Question: I would like to use the new UICollectionView, but I'm not sure if it is possible to build the following:

As you can see, there are two different cell types. One is portrait, one is landscape. When I use the flow layout, it always creates rows of cells which are as high as the tallest cell. Not this kind of "fluid" layout I need.
Is it possible at all to achieve this kind of layout with a UICollectionView?
Has anyone done something like this before? Are there any samples? I already checked out many tutorials and the Class References ...
Thanks!
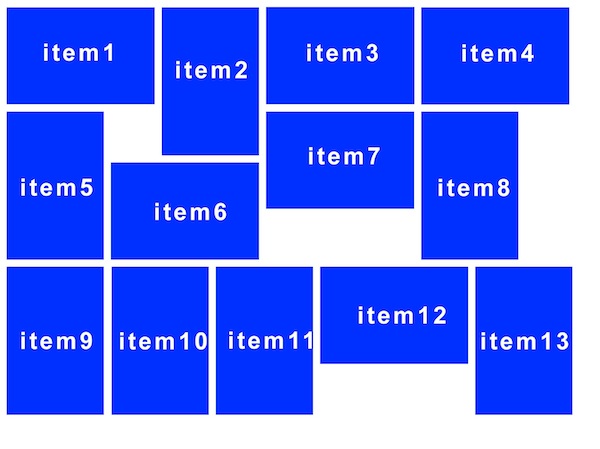
Answer: You can check out <URL> . Looks like something you can use for this